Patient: sex M, age 70
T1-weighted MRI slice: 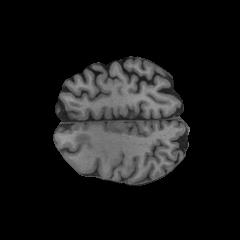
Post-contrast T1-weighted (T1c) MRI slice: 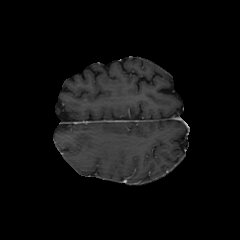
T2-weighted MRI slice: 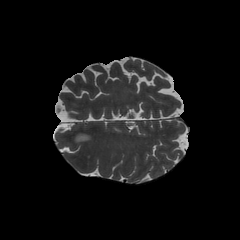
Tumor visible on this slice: yes
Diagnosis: Glioblastoma, IDH-wildtype
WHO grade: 4